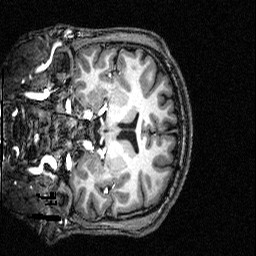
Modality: T1w
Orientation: coronal
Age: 23
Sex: male
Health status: healthy
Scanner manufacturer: siemens
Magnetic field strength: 3 T
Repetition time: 2.5 s
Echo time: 0.00393 s